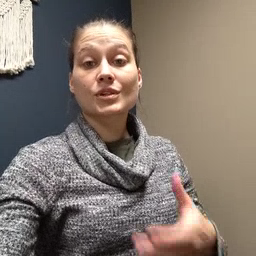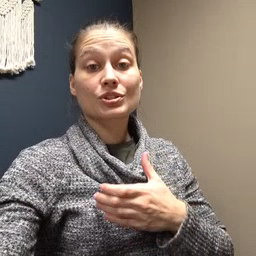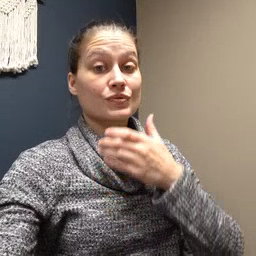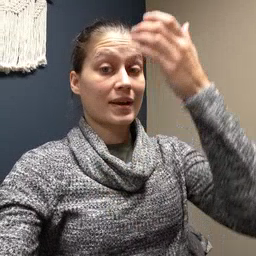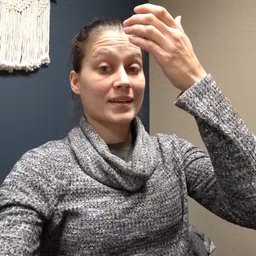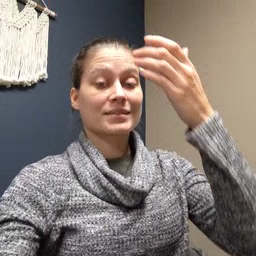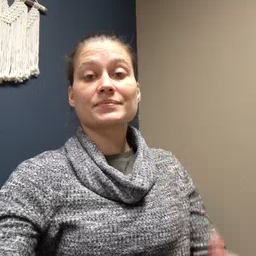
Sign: giraffe